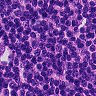
Metastatic tissue present: yes